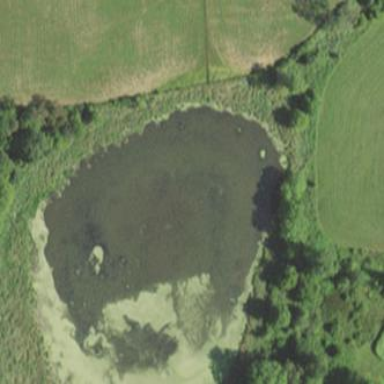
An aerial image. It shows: Peaceful pond surrounded by nature.